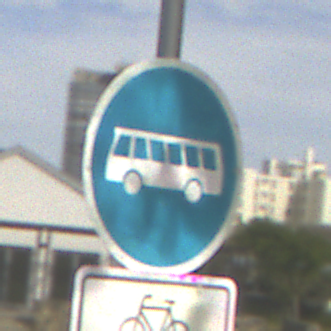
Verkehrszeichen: Busssonderstreifen
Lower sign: EinspurigeFahrzeugeFrei5
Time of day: MorningAfternoon
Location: Outdoor (Suburban)
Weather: PartlyCloudy
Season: NotSpecified
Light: Natural